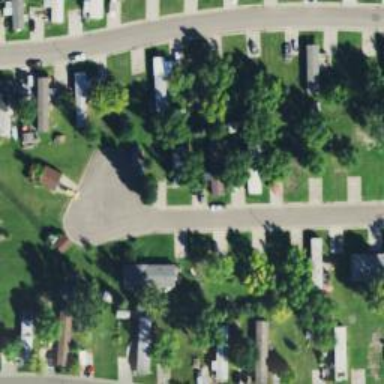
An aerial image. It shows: Residential road.